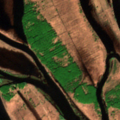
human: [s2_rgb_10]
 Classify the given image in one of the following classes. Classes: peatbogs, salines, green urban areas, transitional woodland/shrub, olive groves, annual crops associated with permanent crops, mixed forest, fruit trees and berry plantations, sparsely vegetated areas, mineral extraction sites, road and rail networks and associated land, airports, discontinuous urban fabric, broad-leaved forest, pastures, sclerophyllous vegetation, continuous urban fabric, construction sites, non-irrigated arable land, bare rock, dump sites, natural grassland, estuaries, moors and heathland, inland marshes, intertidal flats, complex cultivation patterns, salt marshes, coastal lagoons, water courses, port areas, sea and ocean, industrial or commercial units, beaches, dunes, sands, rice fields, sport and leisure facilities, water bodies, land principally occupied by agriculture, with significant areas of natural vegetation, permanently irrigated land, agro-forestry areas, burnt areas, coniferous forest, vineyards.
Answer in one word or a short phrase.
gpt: land principally occupied by agriculture, with significant areas of natural vegetation, transitional woodland/shrub, water courses